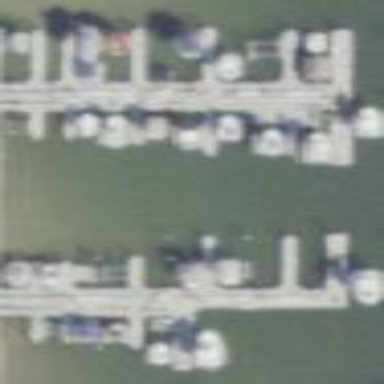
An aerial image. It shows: Marina on leisure land.